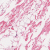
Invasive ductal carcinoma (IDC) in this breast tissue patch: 0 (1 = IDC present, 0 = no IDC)